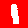
Digit: 1